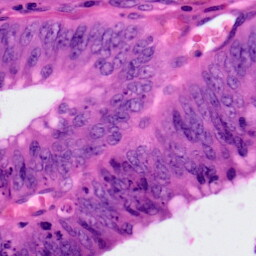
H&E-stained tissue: Colon